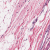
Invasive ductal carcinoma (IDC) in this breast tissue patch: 0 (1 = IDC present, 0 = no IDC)